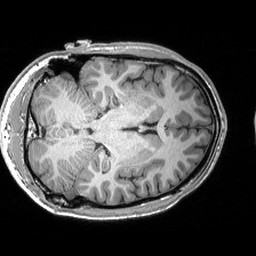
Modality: T1w
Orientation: axial
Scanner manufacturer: siemens
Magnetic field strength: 3 T
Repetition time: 2.53 s
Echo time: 0.00288 s